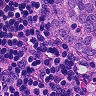
Metastatic tissue present: yes